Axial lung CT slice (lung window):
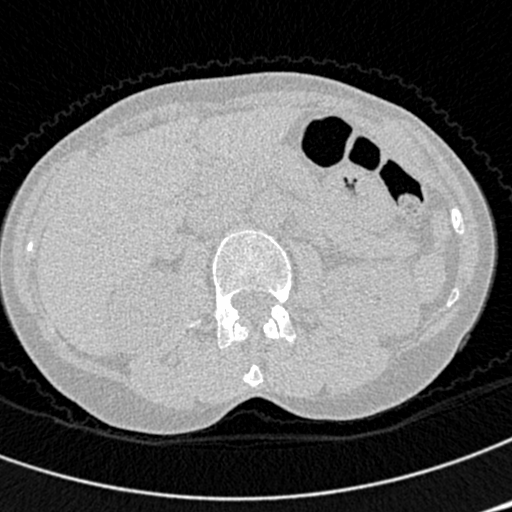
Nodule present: no